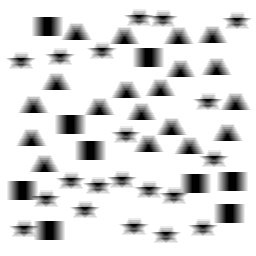
Squares: 9
Triangles: 19
Stars: 20
Total shapes: 48